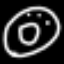
Label: donut